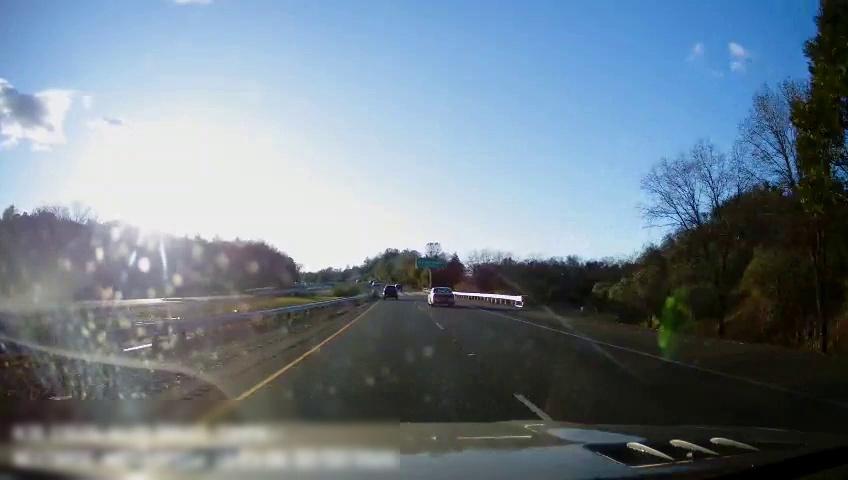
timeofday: Day
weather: Sunny
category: Drivable Space
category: Drivable Space
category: Vehicles | Car
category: Vehicles | Car
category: Lanes | Current Lane
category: Lanes | Current Lane
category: Lanes | Alternate Lane
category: Traffic | Signs